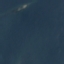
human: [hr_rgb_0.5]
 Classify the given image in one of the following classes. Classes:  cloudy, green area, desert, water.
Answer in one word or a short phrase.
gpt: water